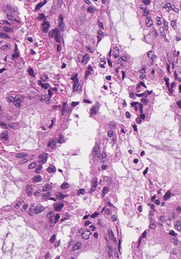
Tumor epithelial tissue: yes
Tumor-associated stroma tissue: yes
Normal tissue: no